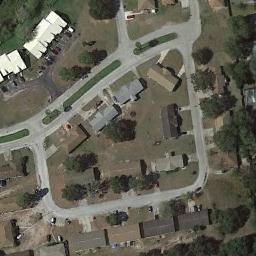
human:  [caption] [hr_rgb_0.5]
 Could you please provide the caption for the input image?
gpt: There are many buildings of different shapes and sizes in medium residential area .

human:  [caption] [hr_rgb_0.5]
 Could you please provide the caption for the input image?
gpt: The medium residential is on the bare land next to the road and trees .

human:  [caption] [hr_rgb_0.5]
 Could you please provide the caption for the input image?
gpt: Mid-sized residential areas are surrounded by roads .

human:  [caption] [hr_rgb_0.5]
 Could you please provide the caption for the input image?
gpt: The medium residential area has some neatly arranged houses and some roads go through the medium residential area .

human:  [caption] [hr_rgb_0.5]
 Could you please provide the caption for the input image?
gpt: There are many brown buildings and two white buildings on the medium residential area .